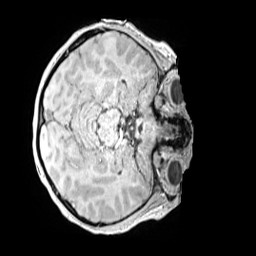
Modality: MP2RAGE
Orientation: axial
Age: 9
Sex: female
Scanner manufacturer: siemens
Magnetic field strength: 3 T
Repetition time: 4 s
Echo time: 0.00299 s